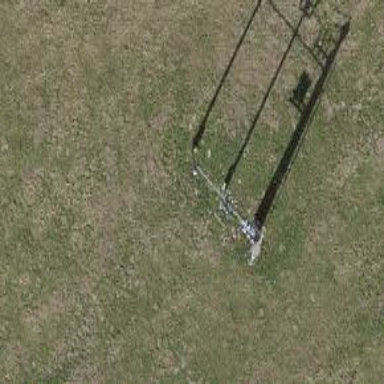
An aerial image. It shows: Minor power line with 3 cables.